Question: I have a settings window and am trying to set it up so that there is a live preview what the main window will look like with the current settings.
Here is a picture of what the settings dialog looks like at the moment. The big black rectangle will be the preview.

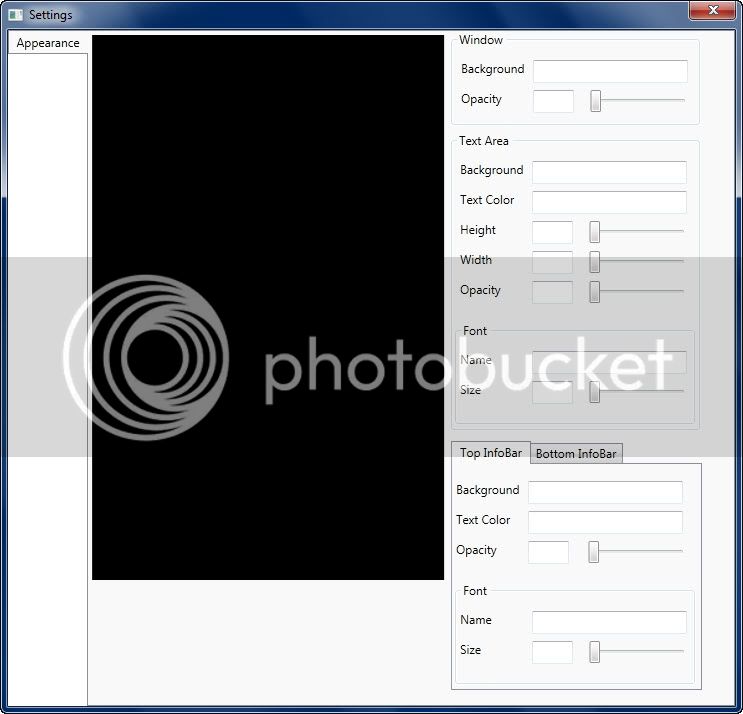
Answer: This is really an implementation detail of the View, so you could look for ways to do this within the XAML (Move the brush to a shared dynamic resource?) or, if there is a direct dependency relationship, by using code-behind in the View to update the 'child' View with the Visual. There may also be other refactorings you could do that don't require this type of coupling, but it's hard to say without more detail. I wouldn't try to route any of this through the ViewModel.